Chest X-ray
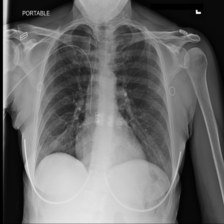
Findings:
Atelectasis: negative
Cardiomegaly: negative
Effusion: negative
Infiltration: negative
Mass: negative
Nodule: negative
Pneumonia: negative
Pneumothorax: negative
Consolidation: negative
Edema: negative
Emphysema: negative
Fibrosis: negative
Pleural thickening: negative
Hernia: negative